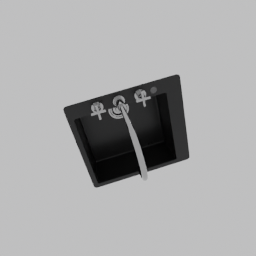
Label: appliances